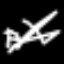
Label: chair